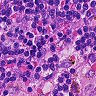
Metastatic tissue present: no